Question: I'm using Twitter Bootstrap and I want to make dropdown look like this:

and now is by default, look like this:
<URL>
Here is html code:
'''
<li class="dropdown">
<a href="#" class="dropdown-togle" data-toggle="dropdown">
<b>Download</b>
<b class="caret"></b></a>
<ul class="dropdown-menu">
<li><a href="#">Link</a></li>
<li><a href="#">Link2</a></li>
</ul>
</li>
'''
<URL>
I think, I should overwrite somehing in dropdown.js or what ?
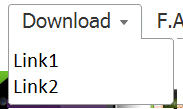
Answer: ok i have edited jsfiddle...
first add class test where
'<div class="navbar test">'
also you need to add css like this....
'''
.test .dropdown-menu:after, .test .dropdown-menu:before {
border:0 !important;
}
.test .dropdown-menu {
left:-13px;
border: 1px solid rgba(0, 0, 0, 0.2);
border-top:none !important;
}
'''
this will give you basic idea of what i am talking...
<URL>